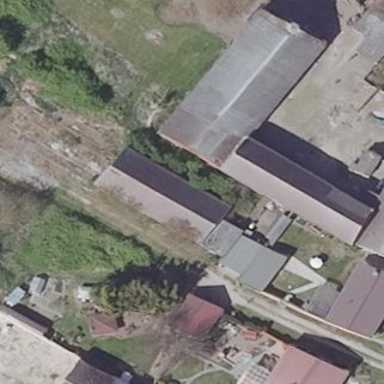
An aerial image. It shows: Cowshed building.